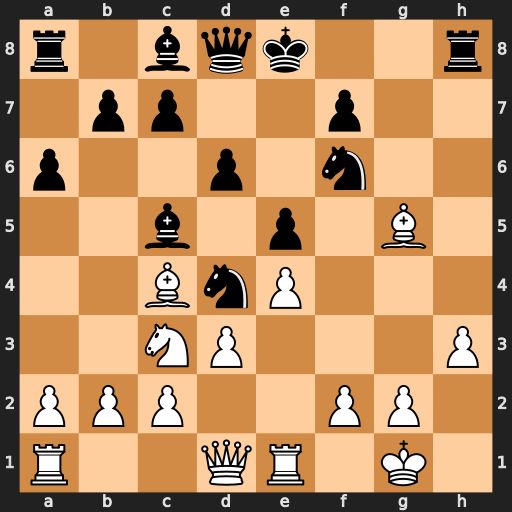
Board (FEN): r1bqk2r/1pp2p2/p2p1n2/2b1p1B1/2BnP3/2NP3P/PPP2PP1/R2QR1K1
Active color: w
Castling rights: kq
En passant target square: -
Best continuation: Nd5 Nxd5 Bxd8